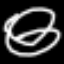
Label: octagon